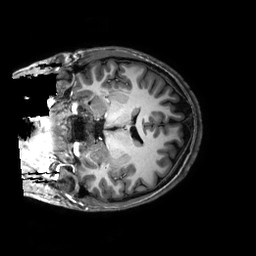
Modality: T1w
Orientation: coronal
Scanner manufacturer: philips
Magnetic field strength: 3 T
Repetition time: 0.0096 s
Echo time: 0.0046 s